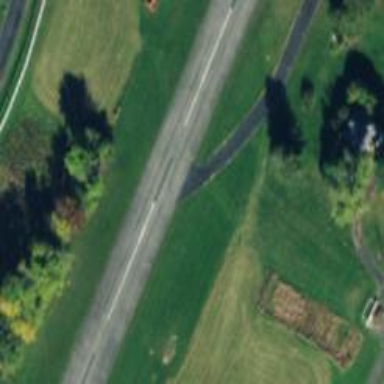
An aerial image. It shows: Taxiway at the airport with asphalt surface.